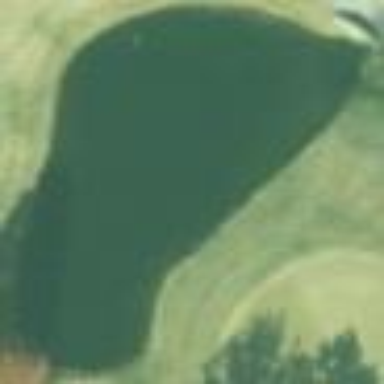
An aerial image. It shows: Sand bunker on golf course.